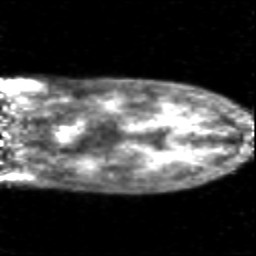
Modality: PET
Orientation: coronal
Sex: female
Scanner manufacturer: siemens